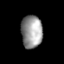
Tissue: lung
Cell type: Others
Senescence score: 0.2295
Nuclear area (px): 682
Mean DAPI intensity: 151.603